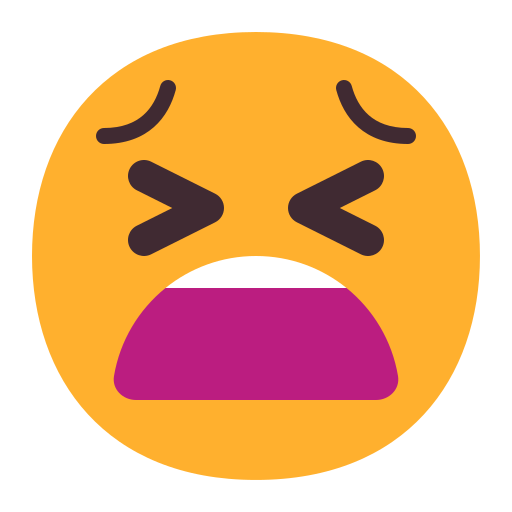
tired face flat